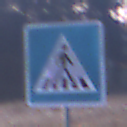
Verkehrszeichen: FussgaengerueberwegLinks
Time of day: SunriseSunset
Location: Outdoor (Nature)
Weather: Clear
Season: NotSpecified
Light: Natural